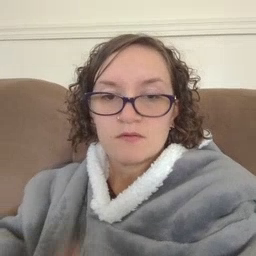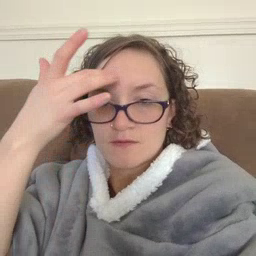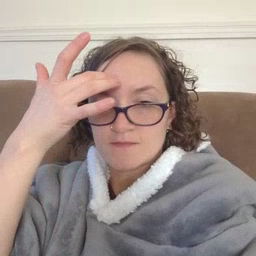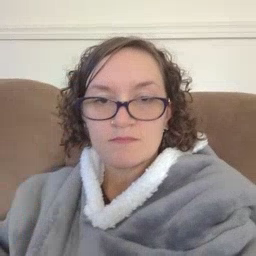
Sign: sick